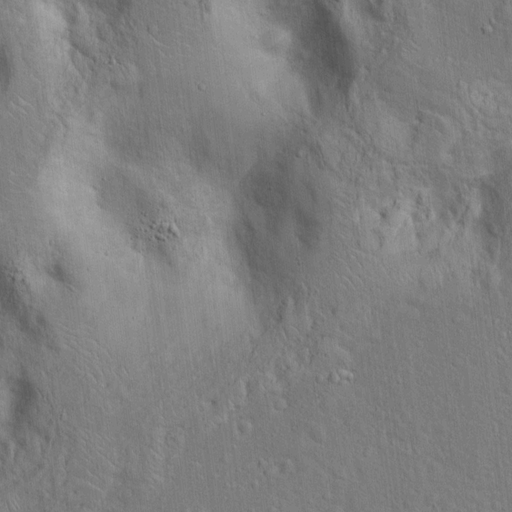
Objects detected: cone